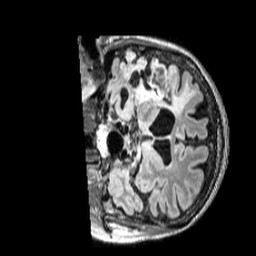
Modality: FLAIR
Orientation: coronal
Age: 74
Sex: female
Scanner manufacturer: siemens
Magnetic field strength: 3 T
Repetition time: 5 s
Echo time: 0.387 s